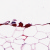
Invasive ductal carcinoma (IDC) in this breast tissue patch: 0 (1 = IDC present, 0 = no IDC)